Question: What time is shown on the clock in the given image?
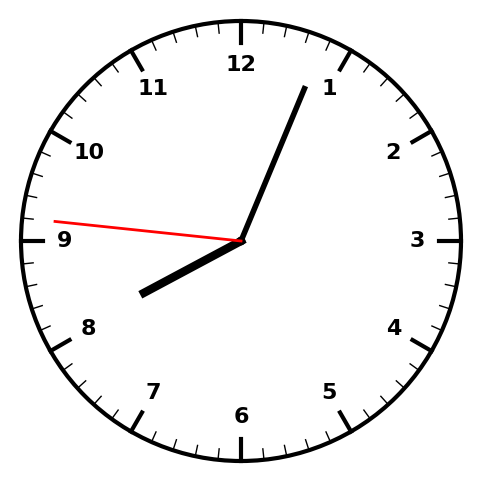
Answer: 08:03:46